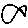
Label: fish